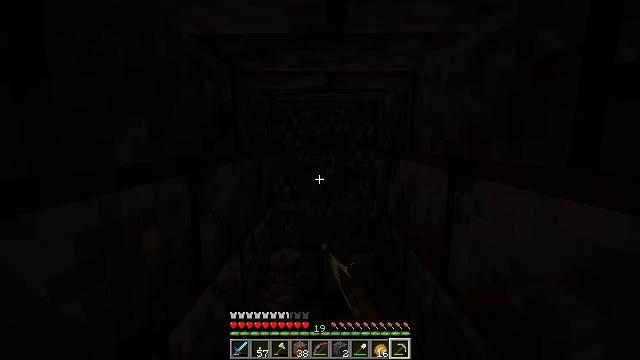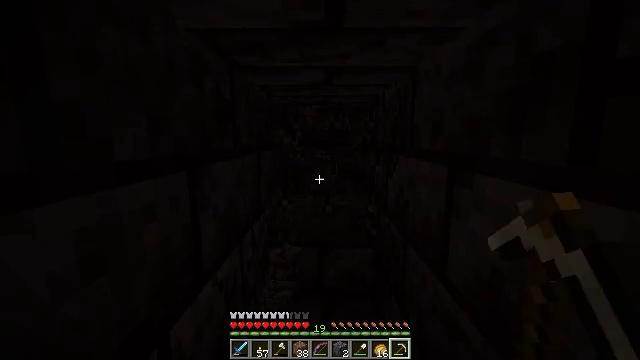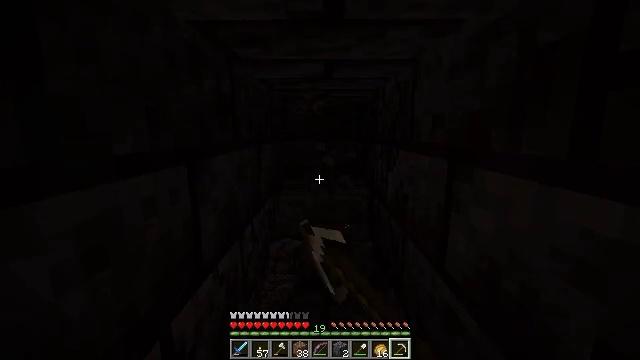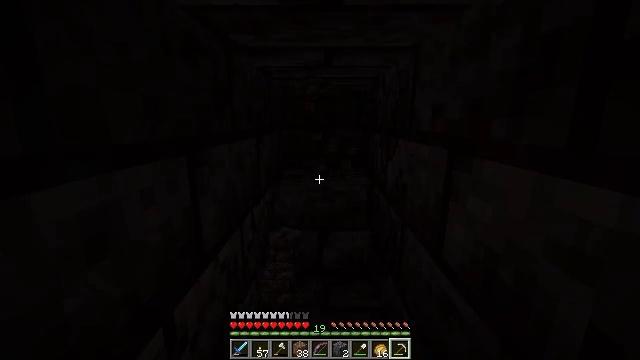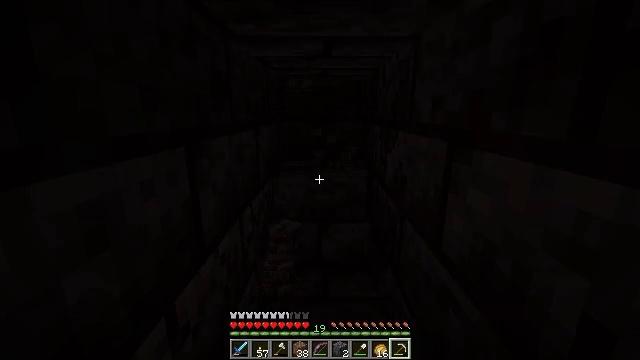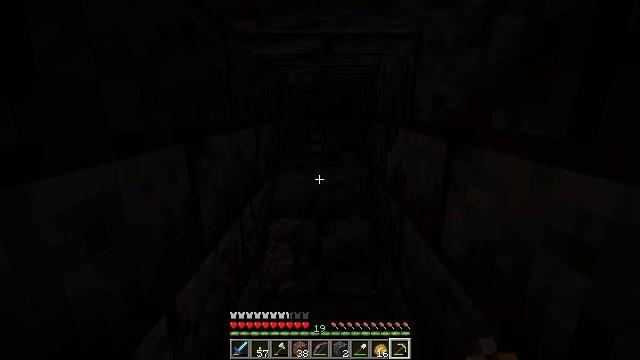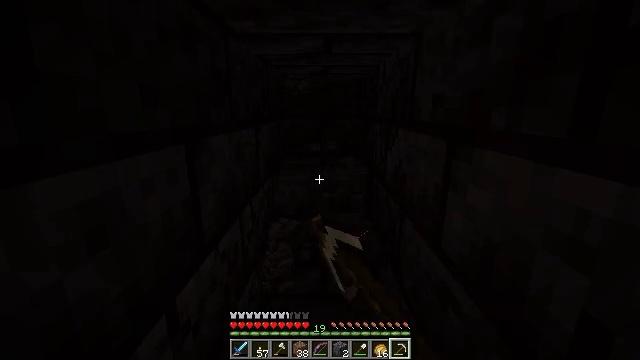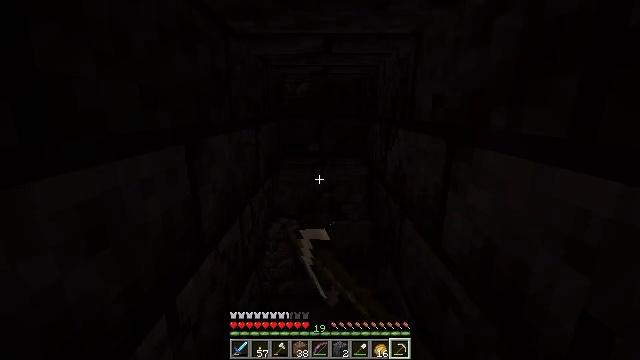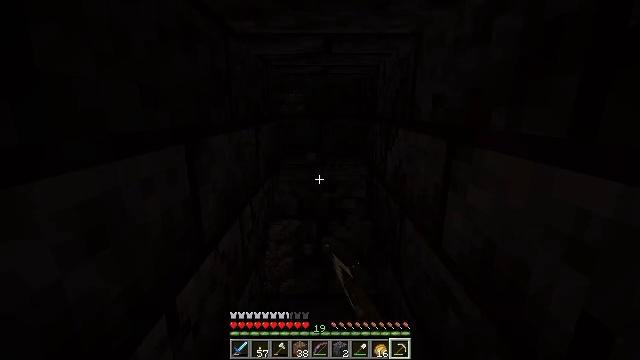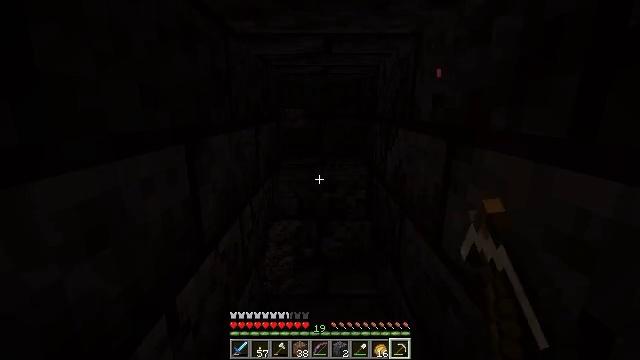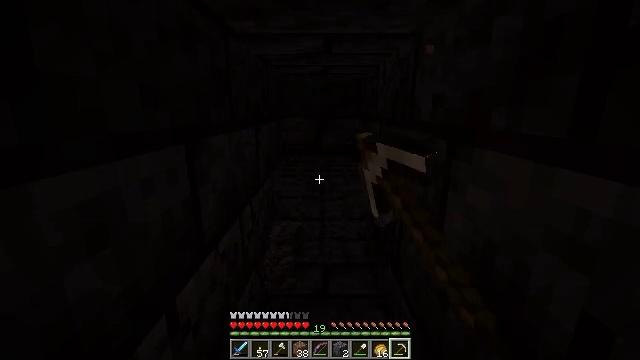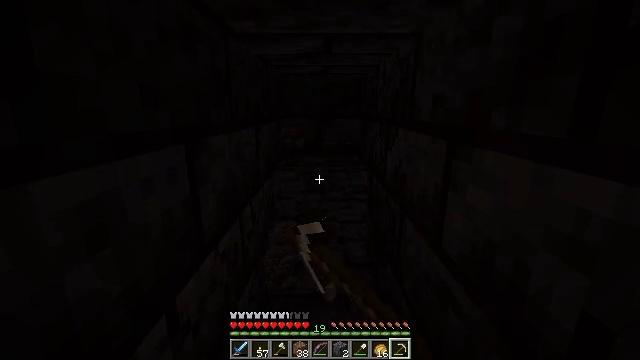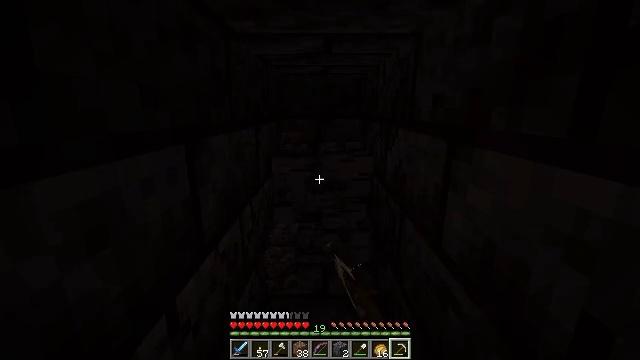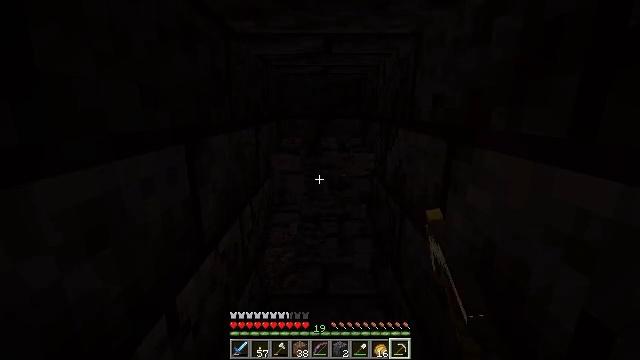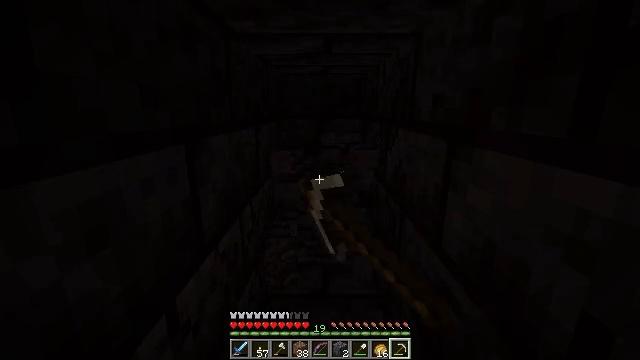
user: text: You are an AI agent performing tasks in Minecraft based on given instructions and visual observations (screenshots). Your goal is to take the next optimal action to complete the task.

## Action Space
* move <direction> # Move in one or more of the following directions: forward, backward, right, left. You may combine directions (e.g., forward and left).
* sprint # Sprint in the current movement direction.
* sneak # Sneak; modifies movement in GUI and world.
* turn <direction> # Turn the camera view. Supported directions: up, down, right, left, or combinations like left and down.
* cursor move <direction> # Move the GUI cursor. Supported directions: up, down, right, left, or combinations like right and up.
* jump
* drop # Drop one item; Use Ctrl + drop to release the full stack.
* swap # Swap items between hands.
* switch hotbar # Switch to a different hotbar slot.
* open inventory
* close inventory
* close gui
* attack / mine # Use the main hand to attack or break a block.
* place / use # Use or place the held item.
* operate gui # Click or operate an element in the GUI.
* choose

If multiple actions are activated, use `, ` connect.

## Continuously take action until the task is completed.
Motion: motion action
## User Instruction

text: Harvest some polished blackstone bricks.
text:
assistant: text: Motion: attack / mine
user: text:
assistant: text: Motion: turn down, attack / mine
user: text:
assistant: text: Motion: turn down, attack / mine
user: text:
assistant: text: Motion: turn down, attack / mine
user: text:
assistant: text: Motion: attack / mine
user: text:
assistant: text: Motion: attack / mine
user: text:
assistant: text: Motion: attack / mine
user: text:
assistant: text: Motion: attack / mine
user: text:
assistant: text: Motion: attack / mine
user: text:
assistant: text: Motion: attack / mine
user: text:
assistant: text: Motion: attack / mine
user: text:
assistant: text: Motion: attack / mine
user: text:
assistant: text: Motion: attack / mine
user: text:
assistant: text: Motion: attack / mine
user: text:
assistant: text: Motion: attack / mine